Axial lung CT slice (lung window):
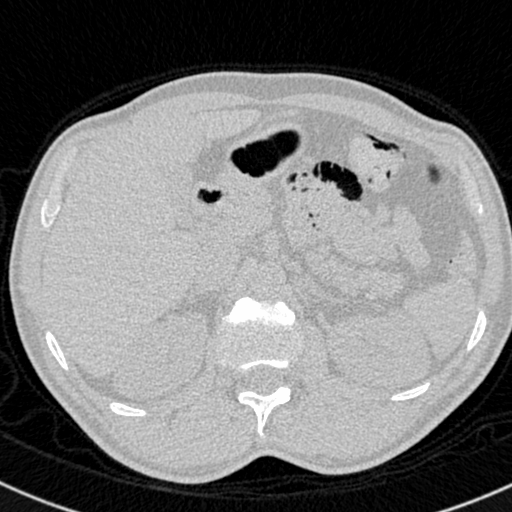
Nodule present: no